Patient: sex M, age 83
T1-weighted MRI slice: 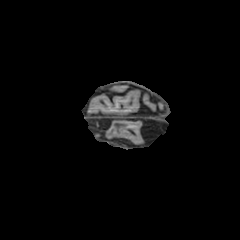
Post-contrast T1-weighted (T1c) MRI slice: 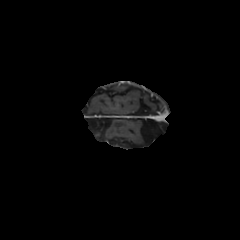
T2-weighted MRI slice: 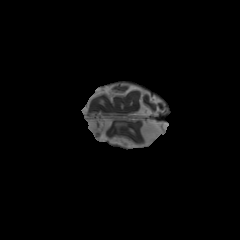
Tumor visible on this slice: no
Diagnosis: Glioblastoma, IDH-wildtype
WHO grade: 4